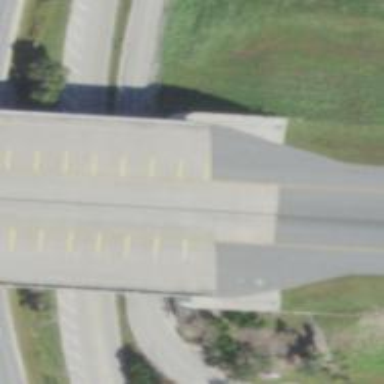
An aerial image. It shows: Bridge located on airport taxiway.